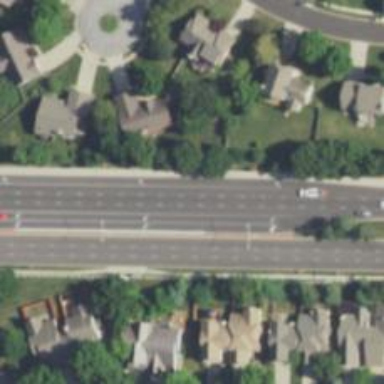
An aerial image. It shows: Dash road marking.